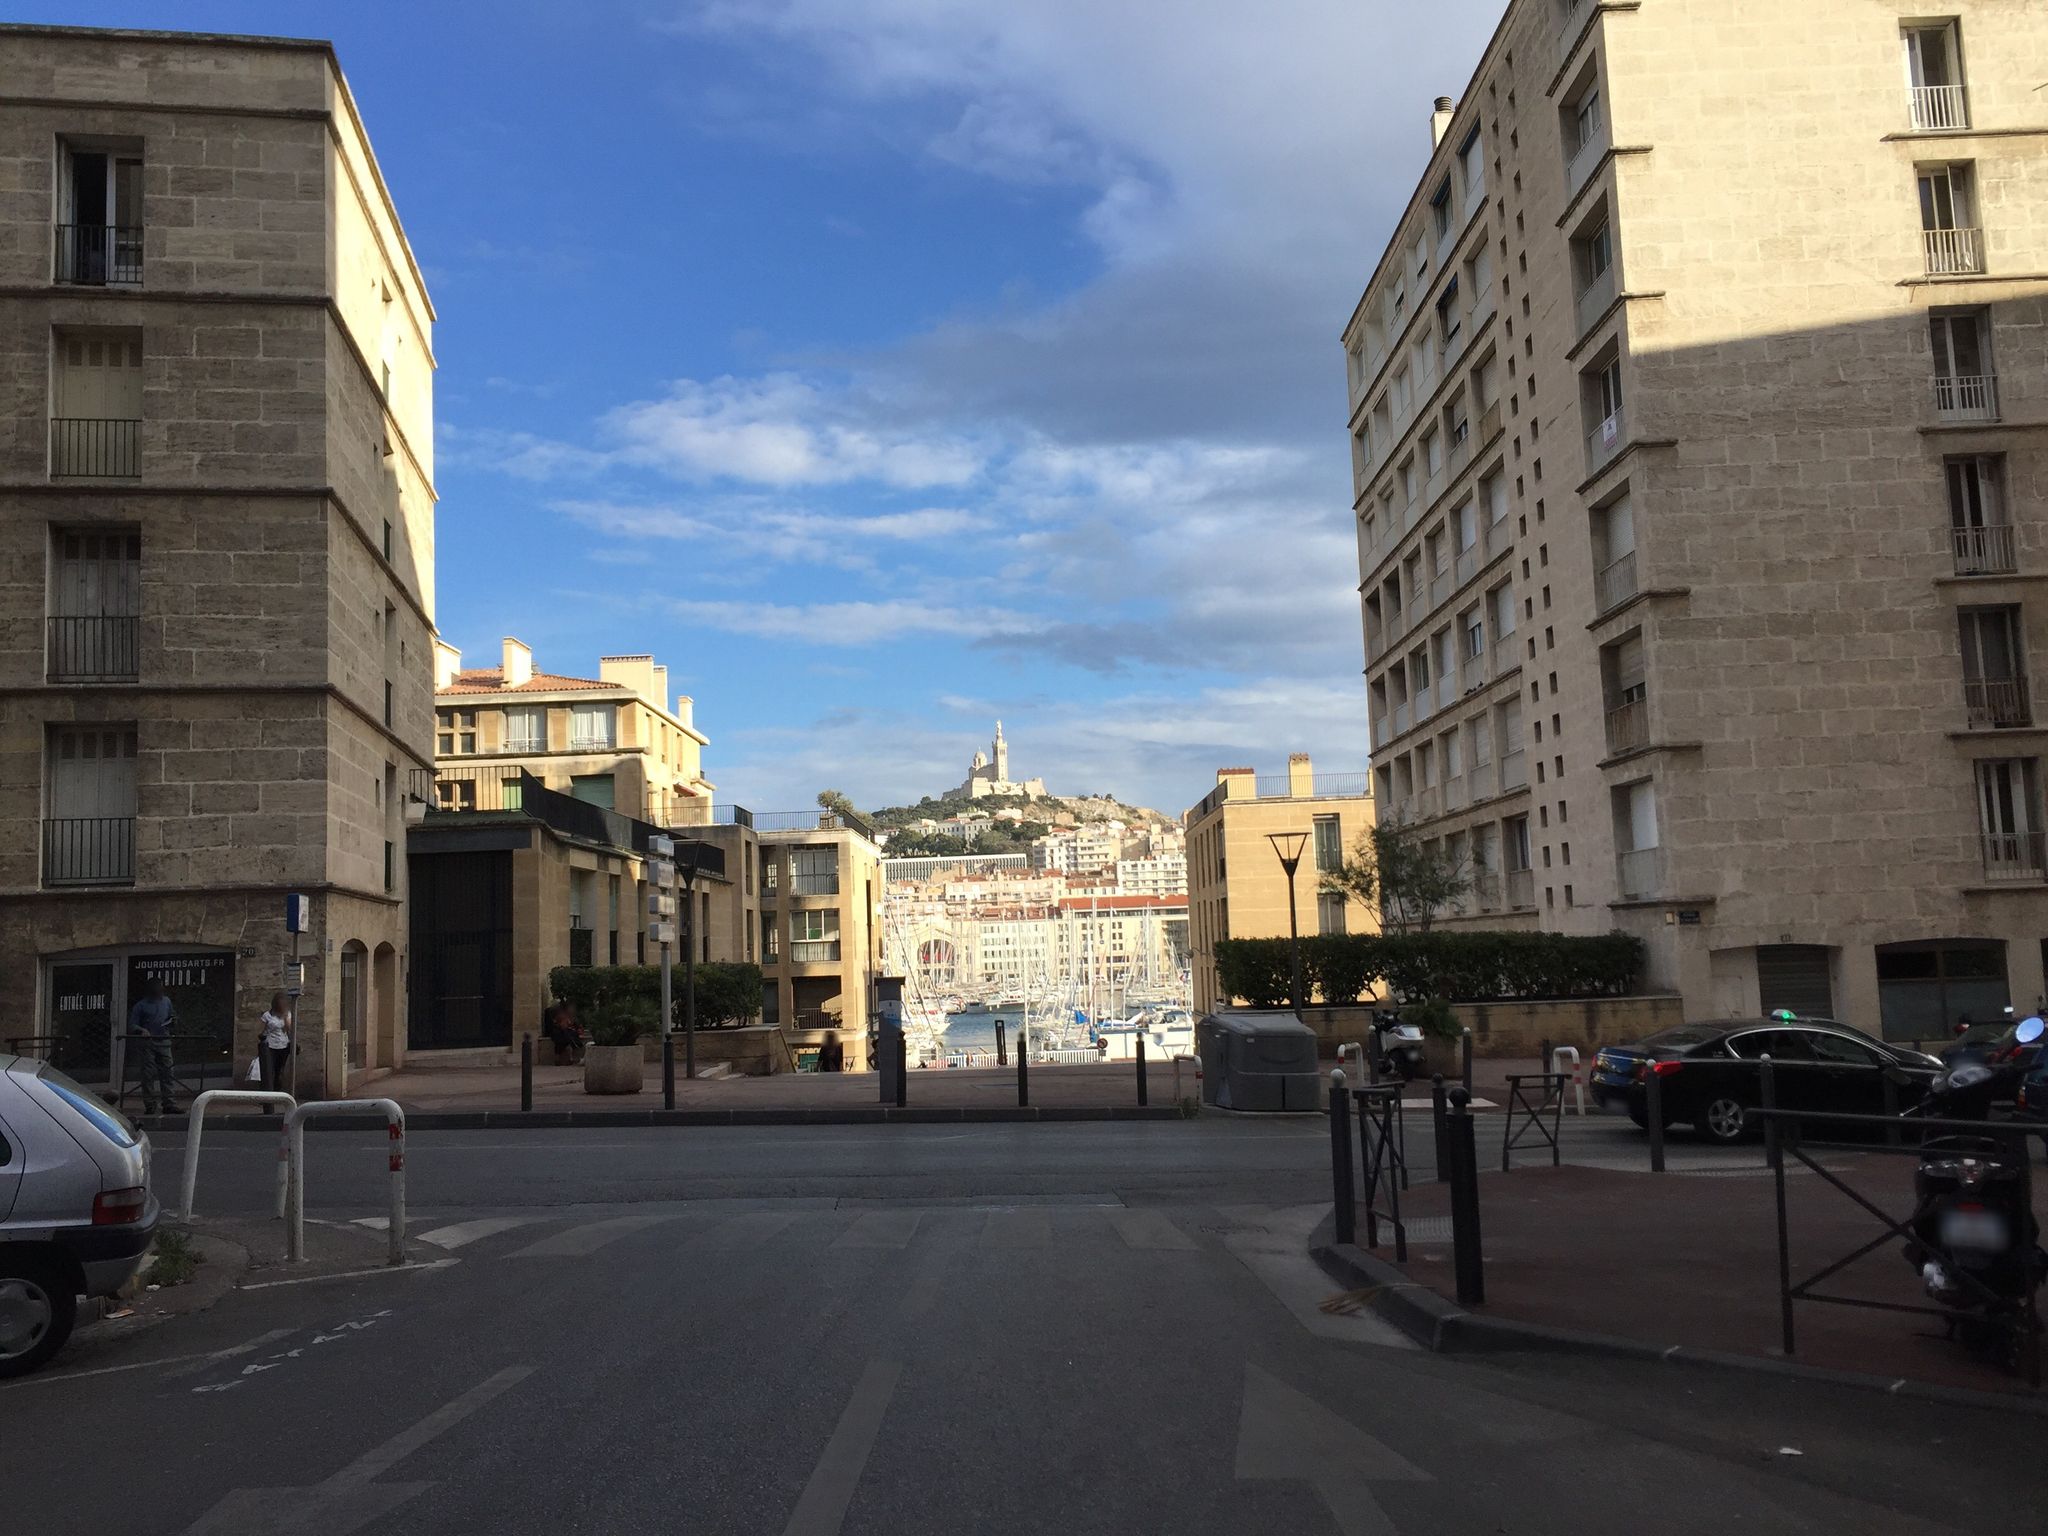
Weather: clear
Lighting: day
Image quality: good
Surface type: driving surface
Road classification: steps, residential, pedestrian
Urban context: urban centre
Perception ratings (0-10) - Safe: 2.02, Lively: 8.28, Beautiful: 7.34, Boring: 4.47, Depressing: 4.45, Wealthy: 8.57